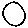
Label: circle